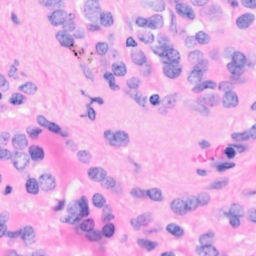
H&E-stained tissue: Breast